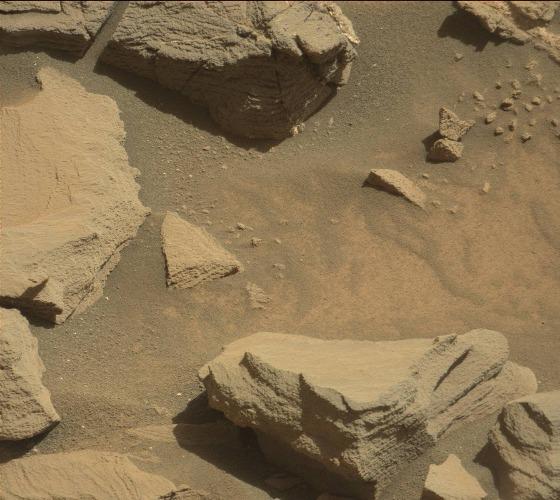
Terrain classes present: Bedrock, Gravel / Sand / Soil, Rock, Shadow